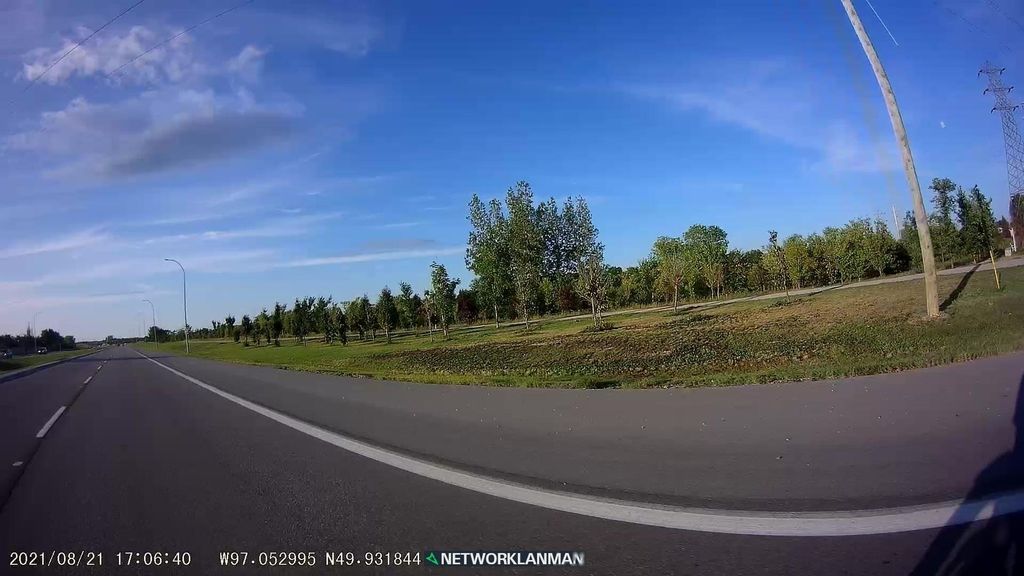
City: winnipeg